Question: We are using TFS 2013 build with Git repository. For continuous integration builds I want to exlude/cloak specific in the Git repository. It is a simple task if the build definition is monitoring a named single branch (e.g. /refs/heads/develop branch). However, we are using Git Flow for branch management and our build definition is monitoring all/any branch(es) in the Git repository.
In short the question is, when a build definition is monitoring all branches under a Git repository, is there a way (wildcard options) to exclude a folder from the monitoring list?
The image below shows Source Settings section of the build definition where the build definition is monitoring all the branches under the Git repository.

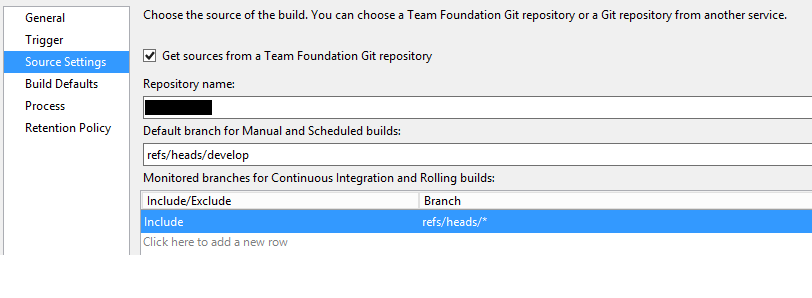
Answer: No. Git works differently to TFVC, and when a build occurs it's not folders that get checked out, like they would be with TFVC. Instead, it's actually a commit that is retrieved (i.e. the commit a branch points to) and all of the folders and files that the commit represents.